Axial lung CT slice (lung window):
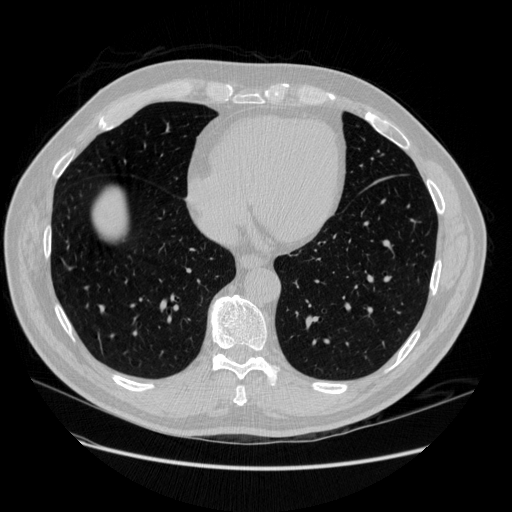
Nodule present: no